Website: walmart
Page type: address-validator
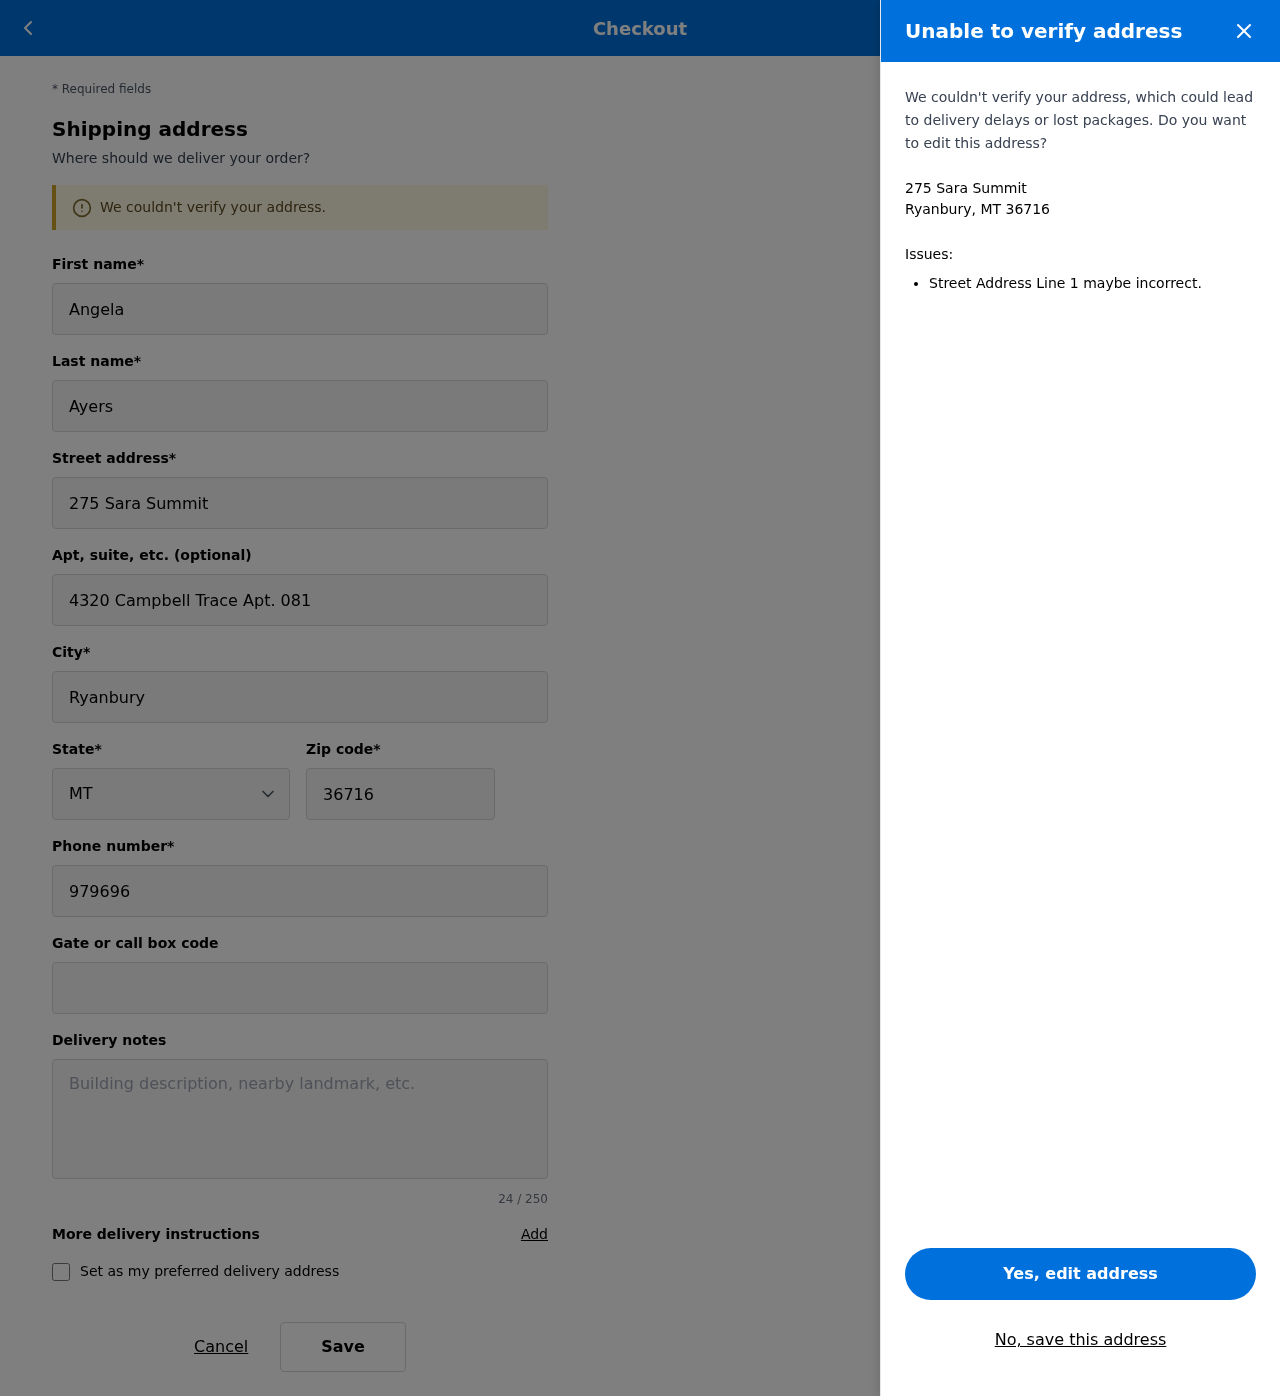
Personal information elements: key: PII_CITY_STATE_ZIP
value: Ryanbury, MT 36716
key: PII_DELIVERY_INSTRUCTIONS
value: Place behind screen door
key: PII_STATE_ABBR
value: MT
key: PII_STREET
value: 275 Sara Summit
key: PII_FIRSTNAME
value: Angela
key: PII_LASTNAME
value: Ayers
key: PII_STREET2
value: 4320 Campbell Trace Apt. 081
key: PII_CITY
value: Ryanbury
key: PII_POSTCODE
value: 36716
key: PII_PHONE
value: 9796964318
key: PII_SECURITY_CODE
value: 58FG